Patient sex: F
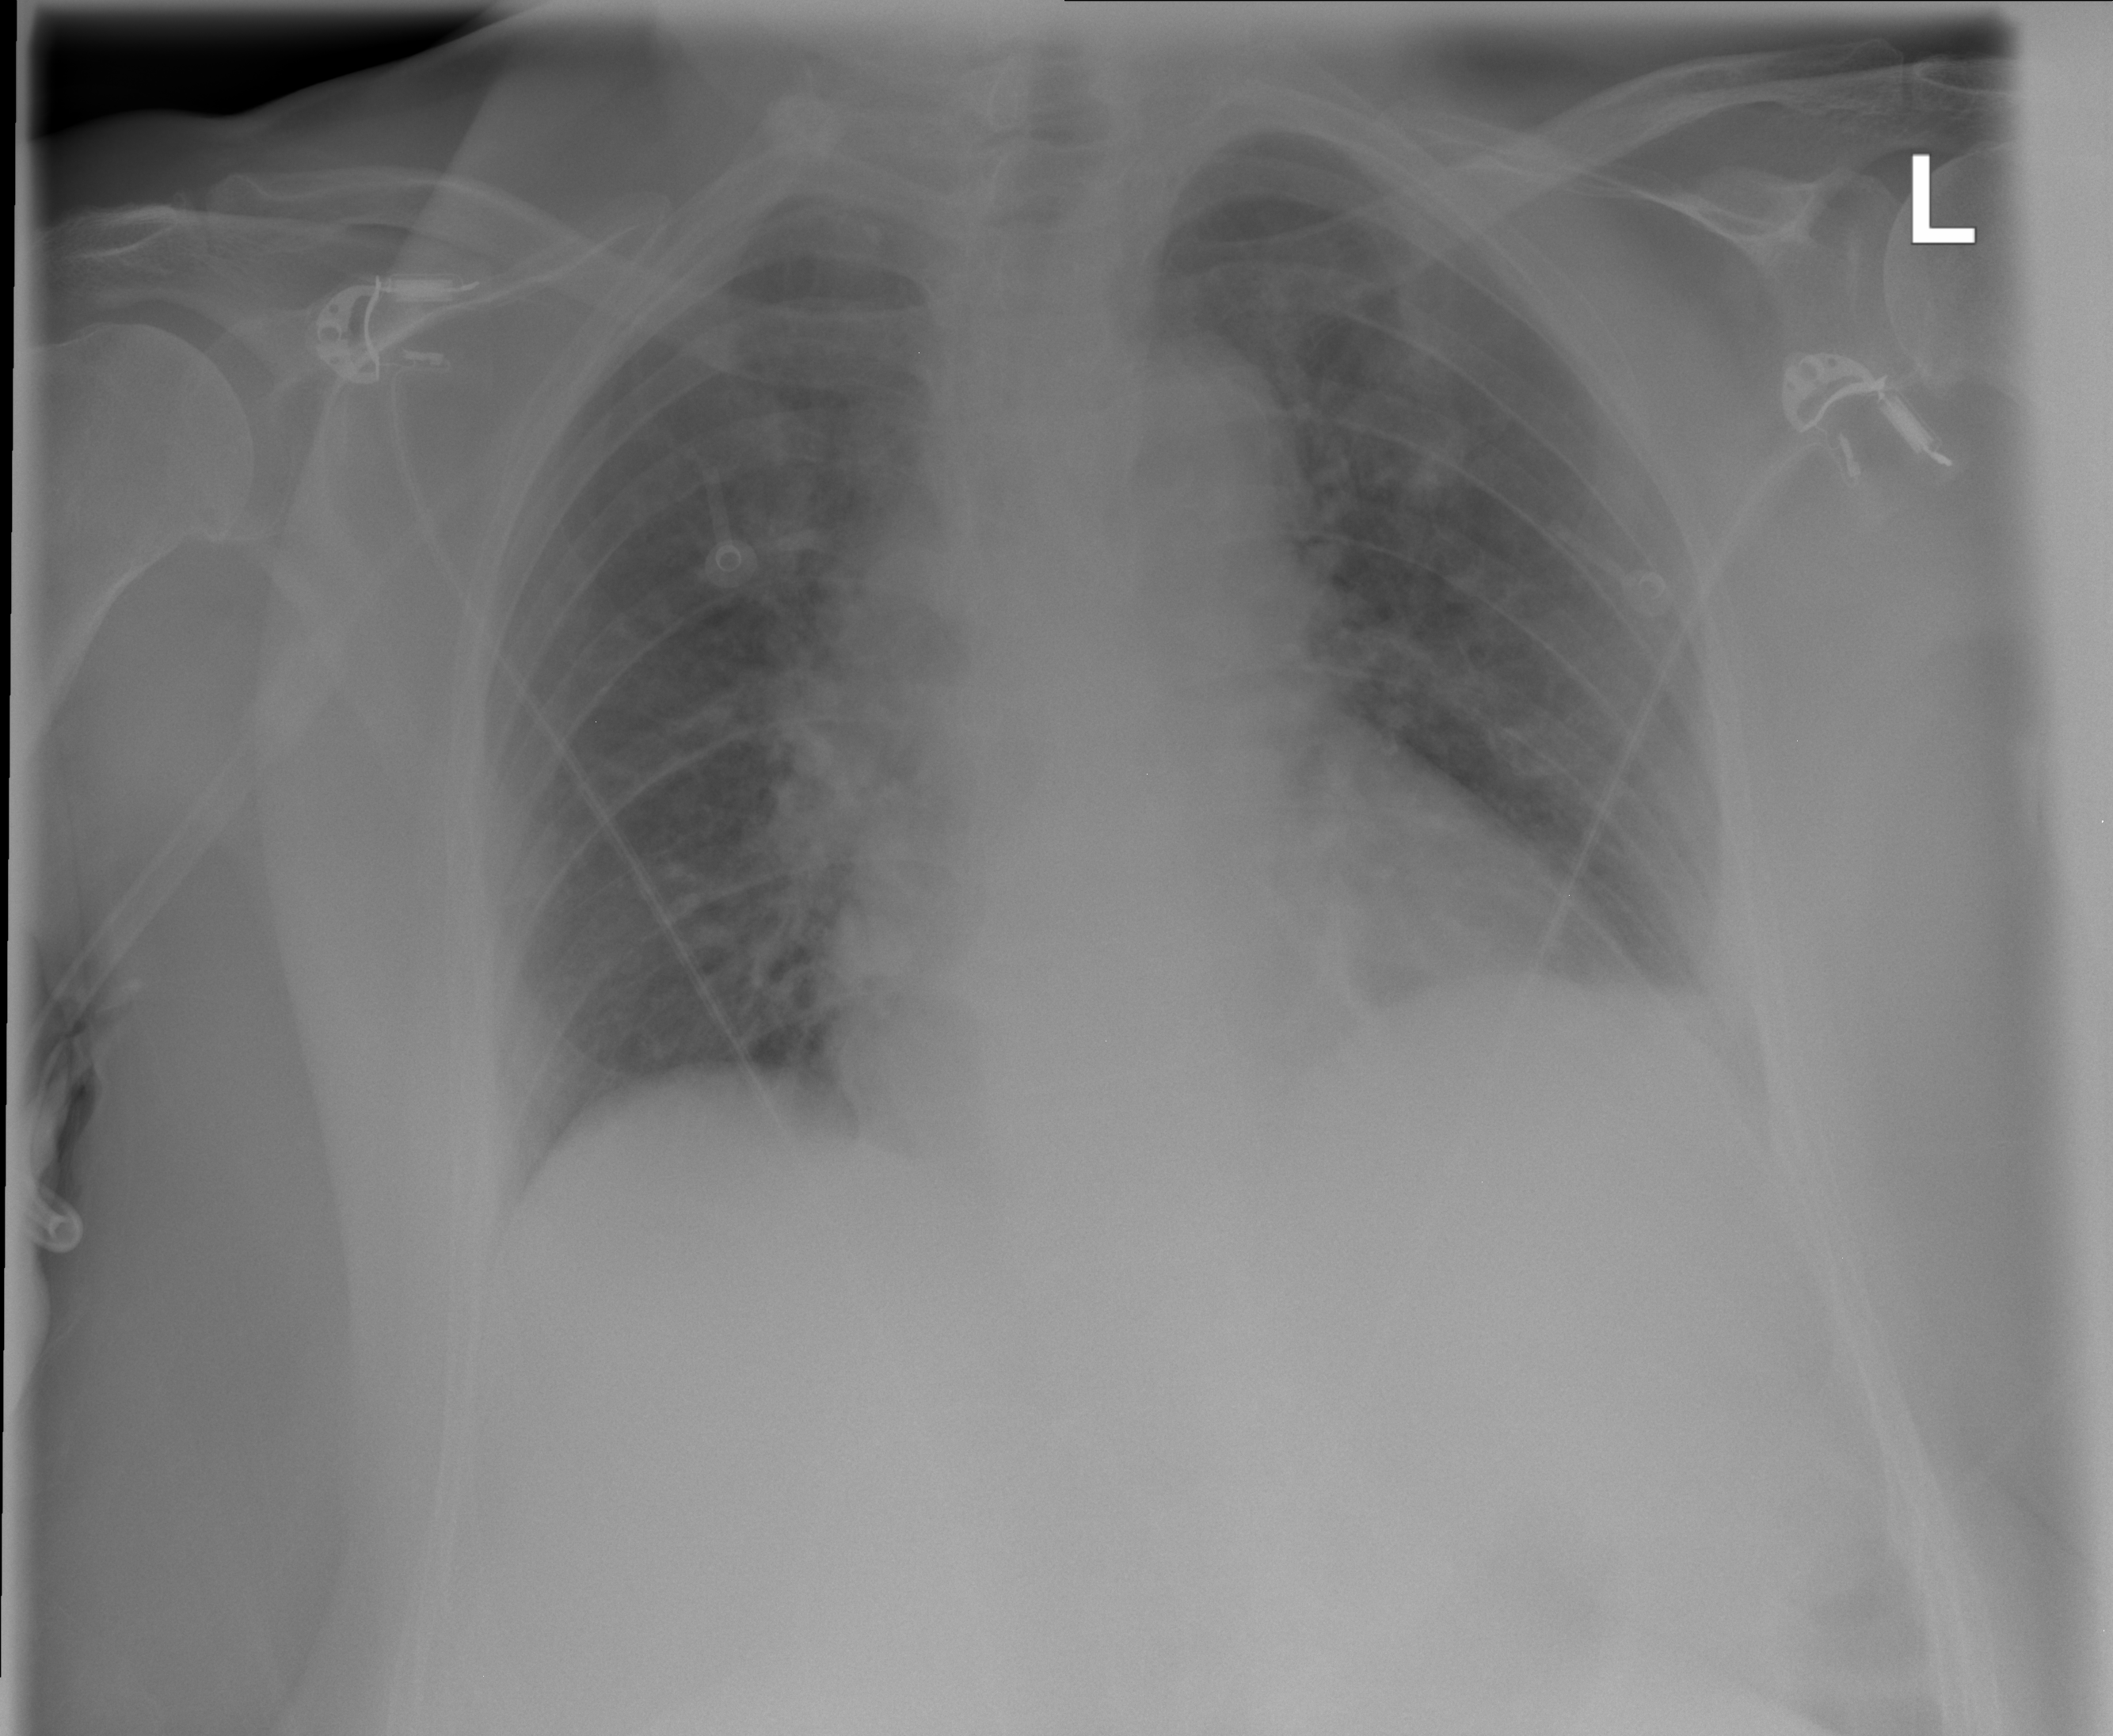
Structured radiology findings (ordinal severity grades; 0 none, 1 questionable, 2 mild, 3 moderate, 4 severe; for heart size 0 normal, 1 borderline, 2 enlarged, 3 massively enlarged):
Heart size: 0
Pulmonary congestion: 2
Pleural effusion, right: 0
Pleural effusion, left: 0
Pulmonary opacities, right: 0
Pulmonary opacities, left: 0
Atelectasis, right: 0
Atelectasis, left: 0